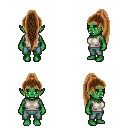
a pixel art fantasy rpg character, female body template, orc, green skin, white sleeveless shirt, teal pants, brown extra-long topknot hairstyle, four views (front, back, left, right), 2x2 character sprite sheet, small pixel art, hard edges, no anti-aliasing